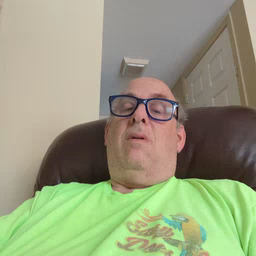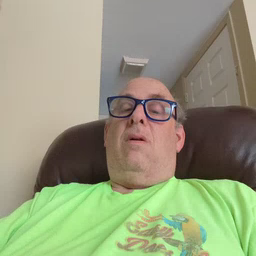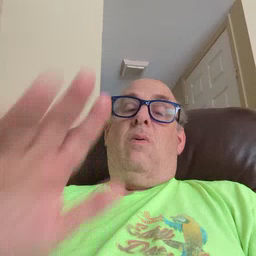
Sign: will